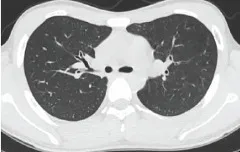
Chest computed tomography (CT) images of an adolescent patient with macrolide-unresponsive Mycoplasma pneumoniae pneumonia. (A-C) Chest CT 3 days before admission, showing patchy consolidation in the lower lobe of the right lung.
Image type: radiology (ct)